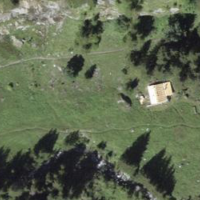
EUNIS habitat code: 32
Species observed at this site:
Allium schoenoprasum
Cupido minimus
Argynnis paphia